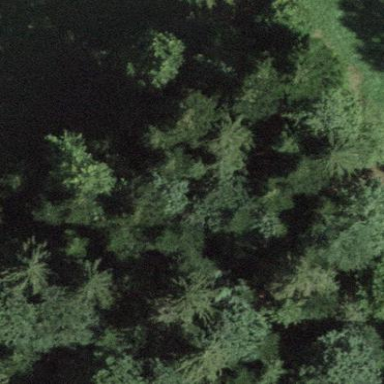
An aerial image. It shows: Forest area.